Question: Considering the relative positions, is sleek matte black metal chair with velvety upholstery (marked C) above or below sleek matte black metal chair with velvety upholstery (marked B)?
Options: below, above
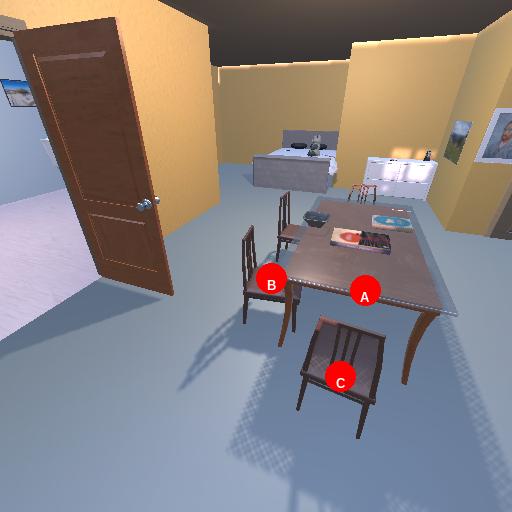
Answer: below